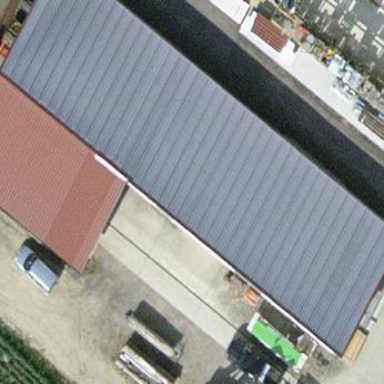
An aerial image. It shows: Industrial building.